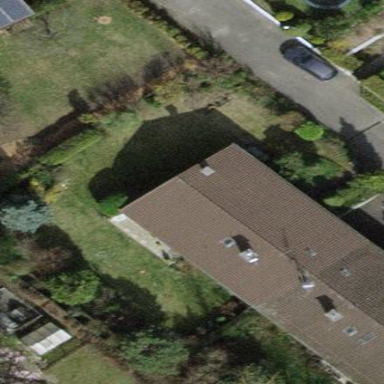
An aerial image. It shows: Garden surrounded by fence.